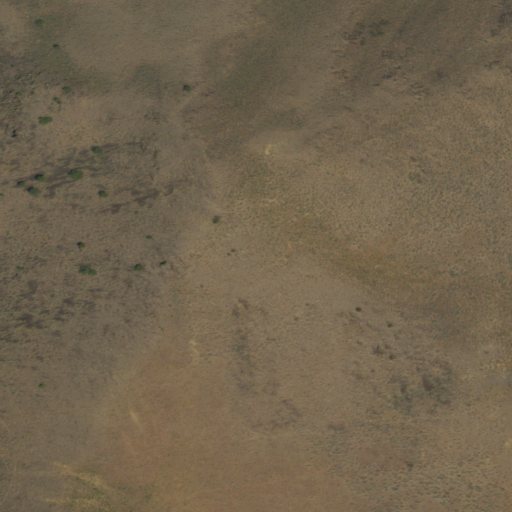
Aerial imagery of mountains in Nevada named Fox Range containing shrub, grassland, and evergreen forest